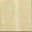
Piece: xx